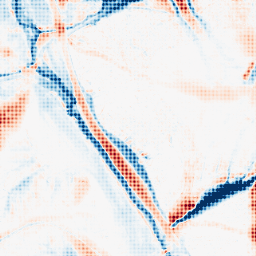
Category: morphological
Decomposition family: morphological_ellipse
Decomposition parameters: operation: average
width: 30
height: 50
Upsampling method: sinc_blackman
Upsampling parameters: scale: 4
kernel_size: 4
Upsampling scale: 4